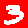
Digit: 3